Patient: sex M, age 42
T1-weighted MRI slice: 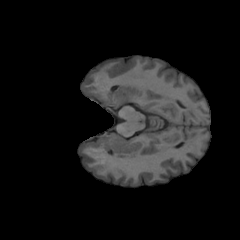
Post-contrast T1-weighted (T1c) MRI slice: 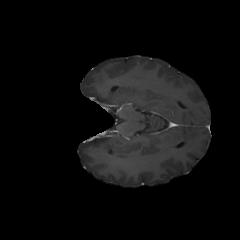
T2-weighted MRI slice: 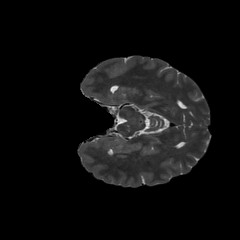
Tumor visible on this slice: no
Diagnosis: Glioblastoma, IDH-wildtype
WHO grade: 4